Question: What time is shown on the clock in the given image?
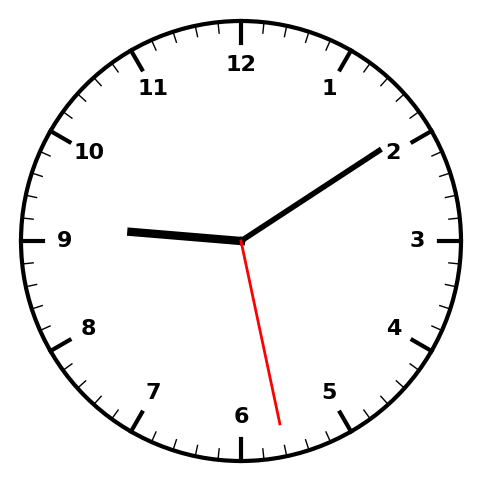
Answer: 09:09:28